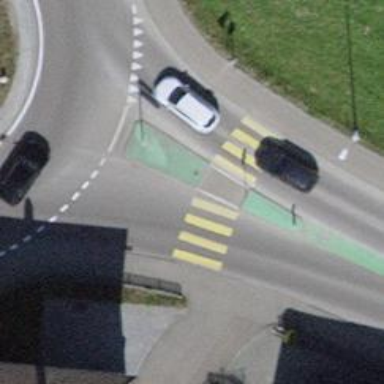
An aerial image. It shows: Marked crossing on footway.